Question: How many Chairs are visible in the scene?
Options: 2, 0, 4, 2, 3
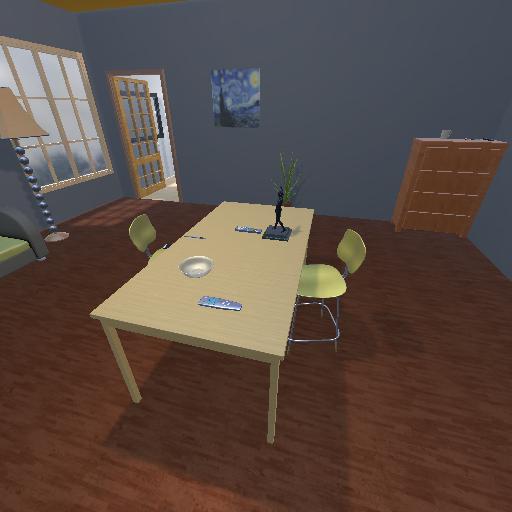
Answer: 2